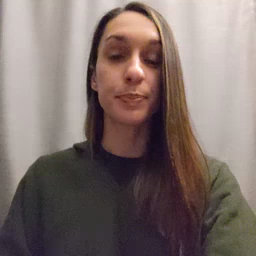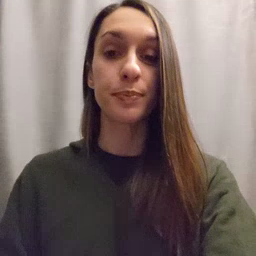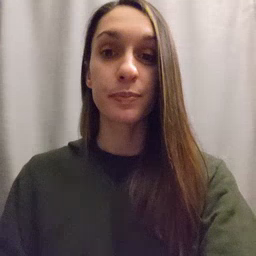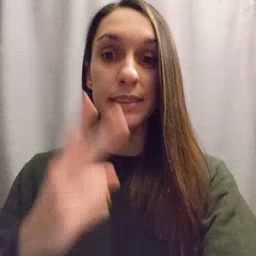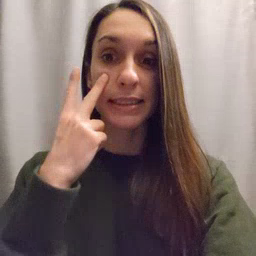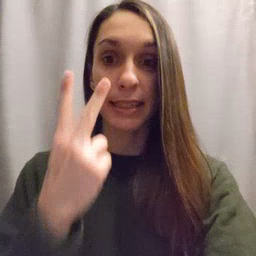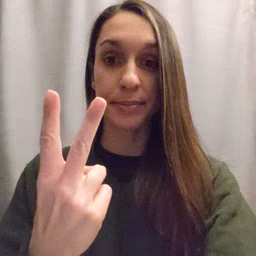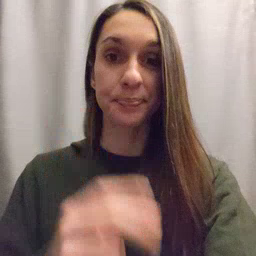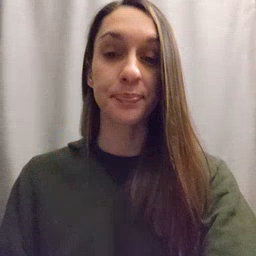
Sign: see